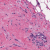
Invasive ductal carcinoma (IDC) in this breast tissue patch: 0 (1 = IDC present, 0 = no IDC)